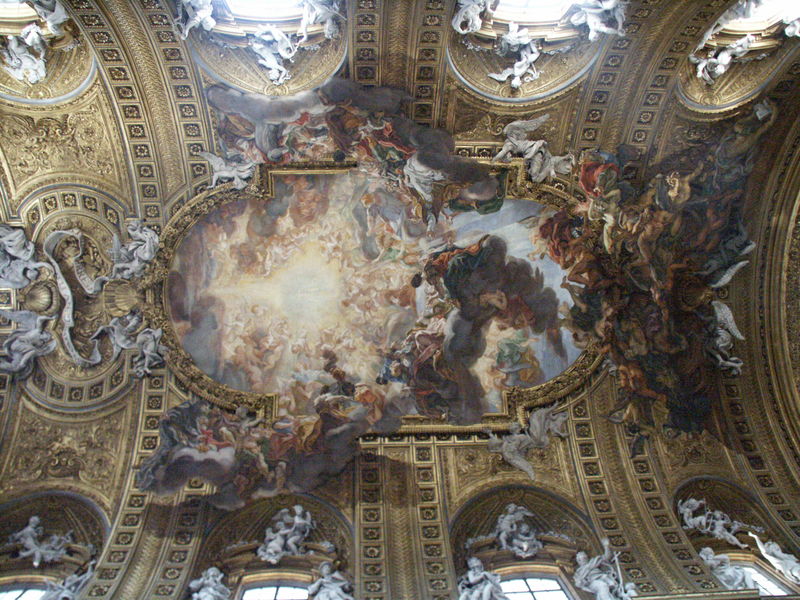
Titel: Deckengemälde “Anbetung des Namens Jesu” in Il Gesù in Rom
Künstler: Giovanni Battista Gaulli
Standort: Rom, Il Gesù (EU - I - Latium)
Schlagwörter: gemälde, himmel, wolken, bewegung, fenster, licht, tuch, leute, malerei, barock, kirche, sonne, gold, decke, personen, engel, statue, schiff, figuren, stuck, foto, bögen, gewölbe, schweben, statuen, götter, fresken, kassetten, deckengemälde, fresko, putten, illusion, gewölbt, deckenmalerei, tonnengewölbe, tunnelgewölbe, il gesu, gurtbögen, scheinarchitktur